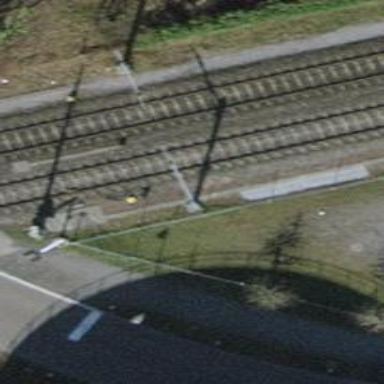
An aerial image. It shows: Solitary milestone along the railway.